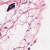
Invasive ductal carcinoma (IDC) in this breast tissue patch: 0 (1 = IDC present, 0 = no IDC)